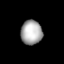
Tissue: lung
Cell type: Endothelial cells
Senescence score: 0.1581
Nuclear area (px): 509
Mean DAPI intensity: 170.344